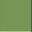
Piece: xx